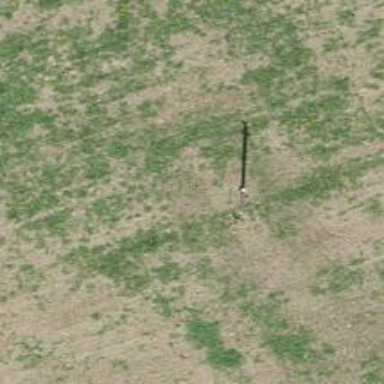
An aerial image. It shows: Power pole.